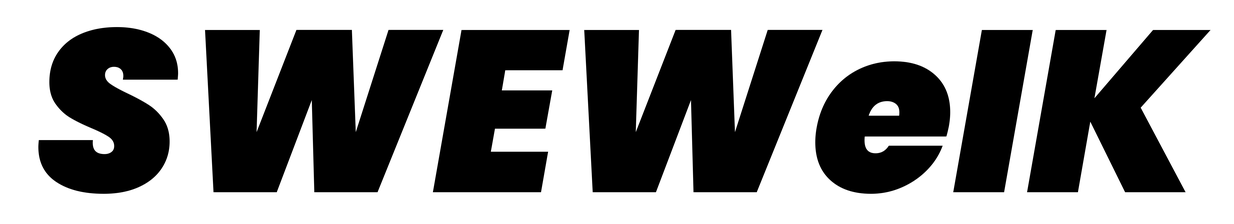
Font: Poppins-BlackItalic